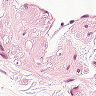
Metastatic tissue present: no